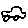
Label: car